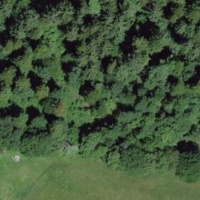
EUNIS habitat code: 44
Species observed at this site:
Tussilago farfara